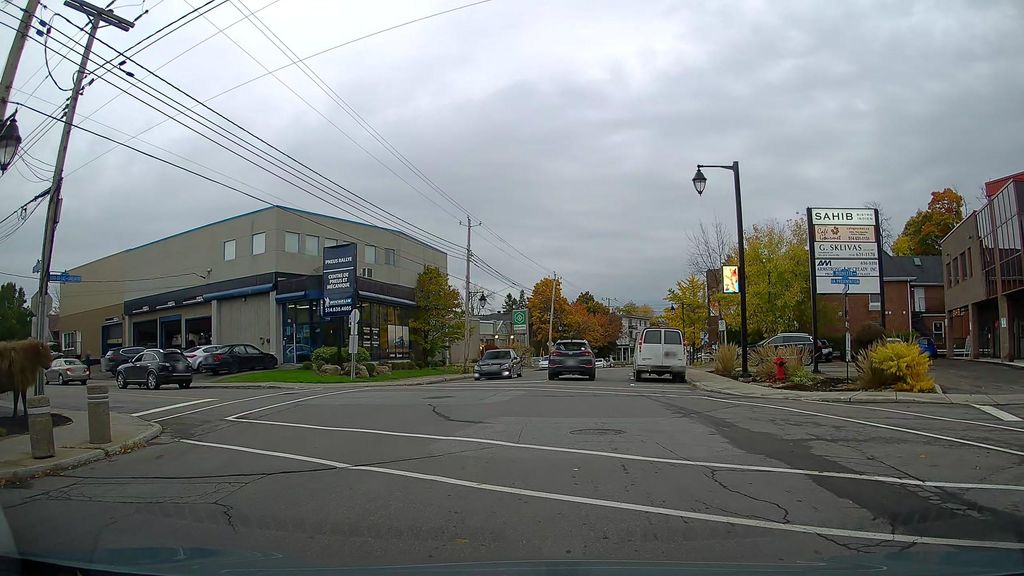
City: montreal